Question: I really cannot figure out what is pushing my Detail HStack View down to the bottom of the page. I've tried adding spacers and other tweaks but no success. You'll find the entire code below, its compile-ready as is.

'''
import SwiftUI
struct ContentView: View {
var body: some View {
GeometryReader { geo in
VStack() {
VideoPlayerView()
.frame(width: geo.size.width, alignment: .center)
CategoryScrollView()
Spacer()
}
}
}
}
struct ContentView_Previews: PreviewProvider {
static var previews: some View {
ContentView()
}
}
struct CategoryScrollView: View {
var body: some View {
HStack {
VStack {
Text("Category")
.font(.system(size: 30))
}
Divider()
VStack {
Text("Chapter")
.font(.system(size: 30))
}
Divider()
VStack {
Text("Lesson")
.font(.system(size: 30))
}
}.frame(height: 100)
}
}
struct CategoryScrollView_Previews: PreviewProvider {
static var previews: some View {
CategoryScrollView()
}
}
struct VideoPlayerView: View {
var body: some View {
GeometryReader { geo in
ZStack(alignment: .center) {
Rectangle()
.frame(height: geo.size.width / 1.4)
.cornerRadius(50)
Image(systemName: "play.fill")
.resizable()
.foregroundColor(.blue)
.frame(width: geo.size.width / 5,height: geo.size.width / 4)
}
}
}
}
struct VideoPlayerView_Previews: PreviewProvider {
static var previews: some View {
VideoPlayerView()
}
}
'''
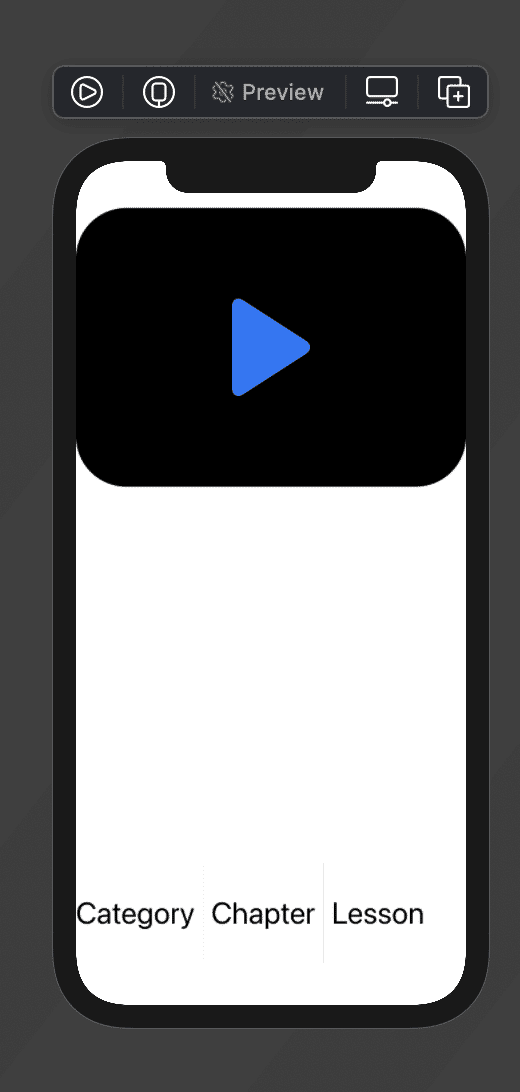
Answer: If unconstrained, the 'GeometryReader' takes all available space.
You need to set the height of the 'VideoPlayerView' as well:
'''
struct ContentView: View {
var body: some View {
GeometryReader { geo in
VStack {
VideoPlayerView()
.frame(width: geo.size.width, height: geo.size.height / 4, alignment: .center)
CategoryScrollView()
Spacer()
}
}
}
}
'''
Also, you can remove 'frame(height: 100)' from the 'CategoryScrollView':
'''
struct CategoryScrollView: View {
var body: some View {
HStack {
VStack {
Text("Category")
.font(.system(size: 30))
}
Divider()
VStack {
Text("Chapter")
.font(.system(size: 30))
}
Divider()
VStack {
Text("Lesson")
.font(.system(size: 30))
}
}
// .frame(height: 100) // remove this
}
}
'''
If necessary, you can specify this in the parent view using 'GeometryReader' instead of hardcoding values.